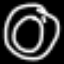
Label: donut